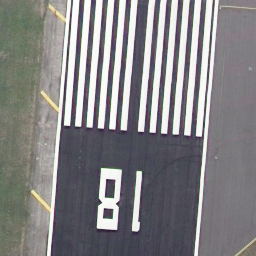
Label: runway